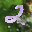
Label: 2